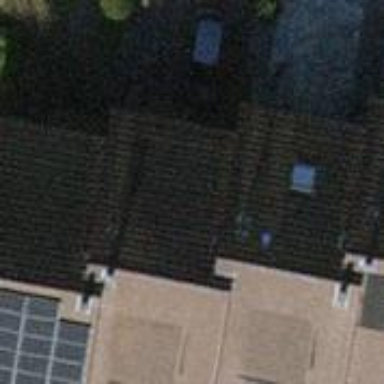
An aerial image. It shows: Terrace building with gabled roof.